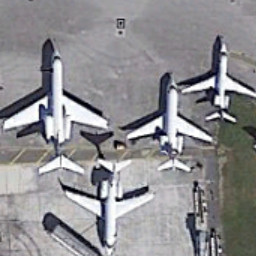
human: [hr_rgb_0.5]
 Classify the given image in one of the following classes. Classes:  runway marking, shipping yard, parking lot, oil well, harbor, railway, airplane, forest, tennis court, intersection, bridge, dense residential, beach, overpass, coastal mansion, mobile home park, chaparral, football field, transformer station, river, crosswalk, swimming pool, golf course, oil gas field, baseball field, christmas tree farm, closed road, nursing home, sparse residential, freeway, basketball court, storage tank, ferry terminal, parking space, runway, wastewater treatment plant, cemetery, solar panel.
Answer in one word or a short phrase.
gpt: airplane